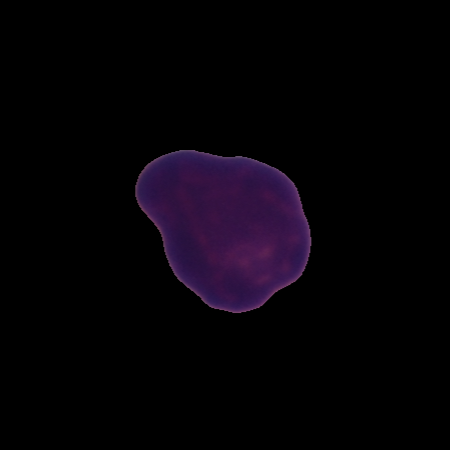
Label: healthy